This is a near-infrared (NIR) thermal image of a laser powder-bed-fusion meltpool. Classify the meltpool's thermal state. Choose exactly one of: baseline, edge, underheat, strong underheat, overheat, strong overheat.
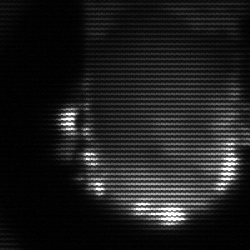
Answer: baseline